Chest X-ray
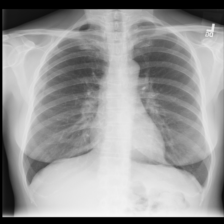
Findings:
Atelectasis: negative
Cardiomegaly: negative
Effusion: negative
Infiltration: negative
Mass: negative
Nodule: negative
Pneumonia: negative
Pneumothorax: negative
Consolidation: negative
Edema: negative
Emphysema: negative
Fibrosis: negative
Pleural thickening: negative
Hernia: negative